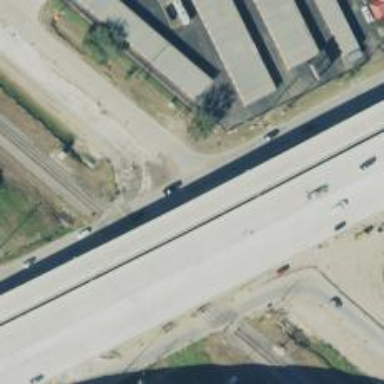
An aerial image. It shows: Primary link highway.